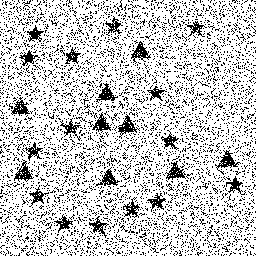
Squares: 0
Triangles: 9
Stars: 15
Total shapes: 24